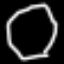
Label: octagon